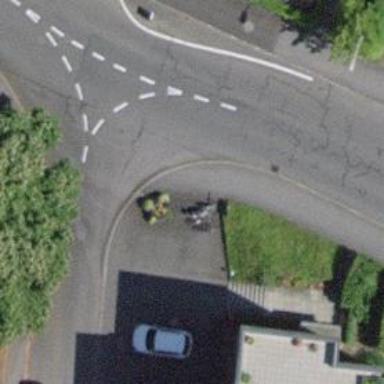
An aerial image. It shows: Kerb serving as barrier.